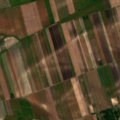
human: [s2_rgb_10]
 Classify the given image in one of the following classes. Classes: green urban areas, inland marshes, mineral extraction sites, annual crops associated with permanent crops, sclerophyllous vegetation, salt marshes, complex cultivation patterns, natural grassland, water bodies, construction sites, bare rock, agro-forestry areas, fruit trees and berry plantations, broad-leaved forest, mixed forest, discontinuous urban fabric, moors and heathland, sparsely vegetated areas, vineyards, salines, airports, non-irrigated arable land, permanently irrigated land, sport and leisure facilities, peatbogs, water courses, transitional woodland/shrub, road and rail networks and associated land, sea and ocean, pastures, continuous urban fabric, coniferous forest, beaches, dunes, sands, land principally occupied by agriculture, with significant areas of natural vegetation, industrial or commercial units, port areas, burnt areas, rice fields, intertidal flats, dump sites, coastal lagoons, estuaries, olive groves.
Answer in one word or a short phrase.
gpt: non-irrigated arable land, complex cultivation patterns